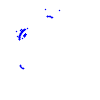
Particle: pion